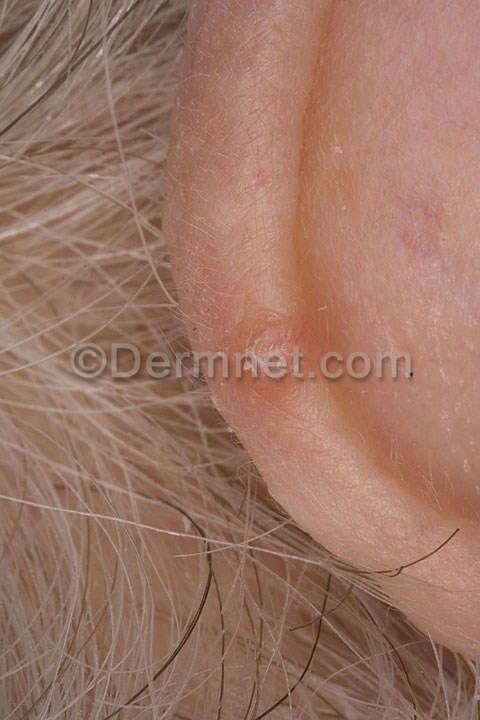
Disease: Seborrheic Keratoses and other Benign Tumors